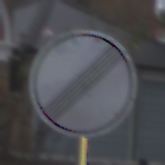
Verkehrszeichen: EndeSaemtlicherBegrenzungen
Umgebung: Outdoor, Urban
Tageszeit: MorningAfternoon
Wetter: Overcast
Licht: Natural
Jahreszeit: NotSpecified
Kontrast: LowContrast